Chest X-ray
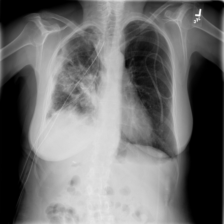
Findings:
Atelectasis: positive
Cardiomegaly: negative
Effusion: positive
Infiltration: positive
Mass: negative
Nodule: negative
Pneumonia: negative
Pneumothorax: negative
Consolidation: positive
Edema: negative
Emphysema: negative
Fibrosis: negative
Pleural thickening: negative
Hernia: negative